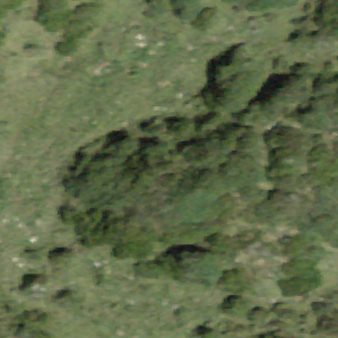
Label: other